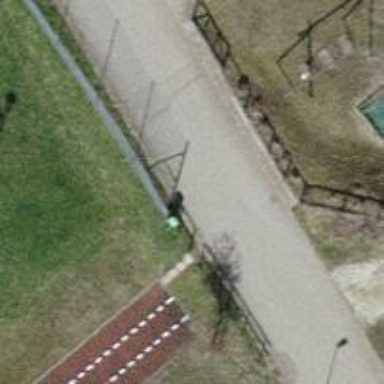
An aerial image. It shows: Chain link fence.